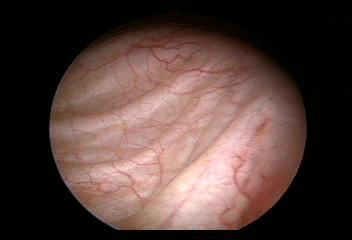
Modality: WLC
Class: Anatomical landmarks
Subclass: UreteralOrifice
Bladder cancer association: No
Annotated structures: Left ureteral orifice